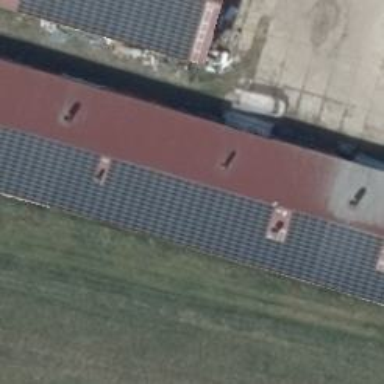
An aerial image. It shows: Solar power generator with photovoltaic panels.